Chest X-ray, AP view. Patient: 58 years old, sex M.
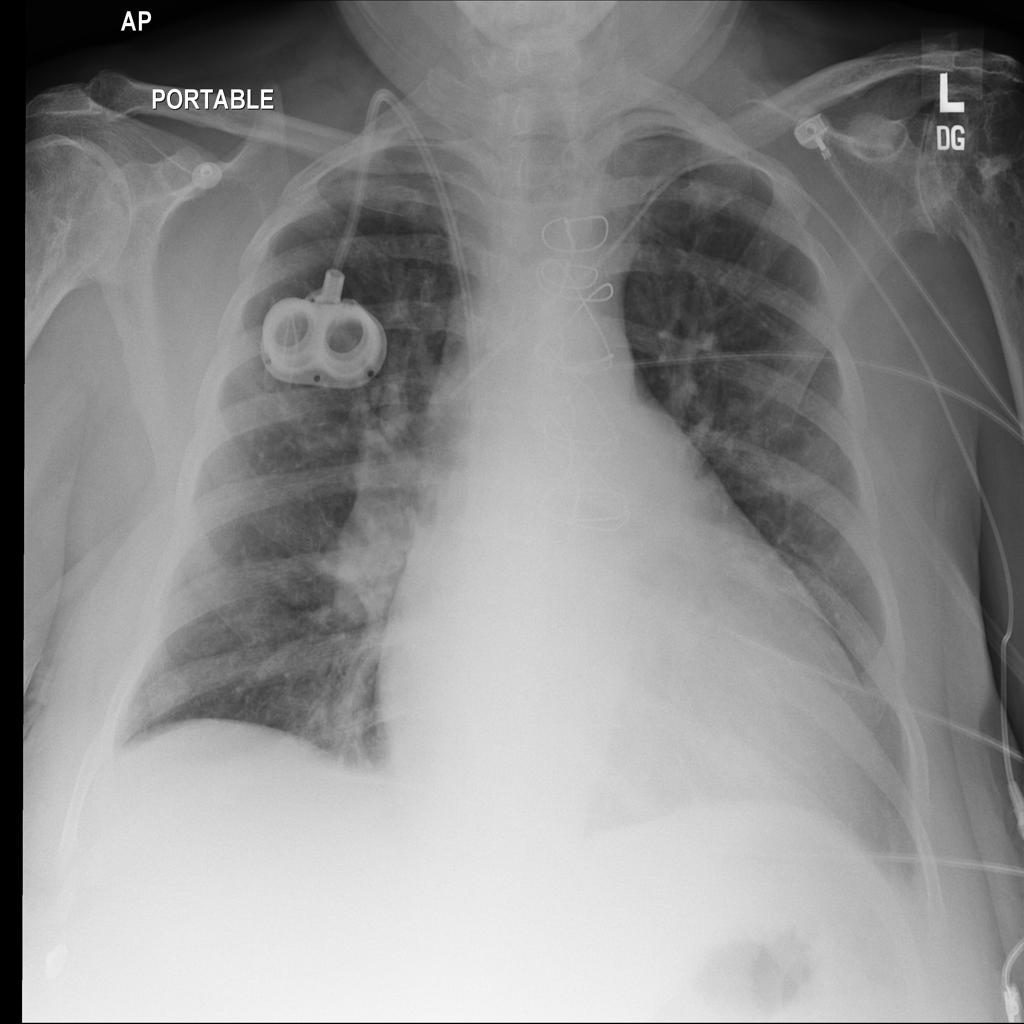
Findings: Cardiomegaly